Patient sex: F
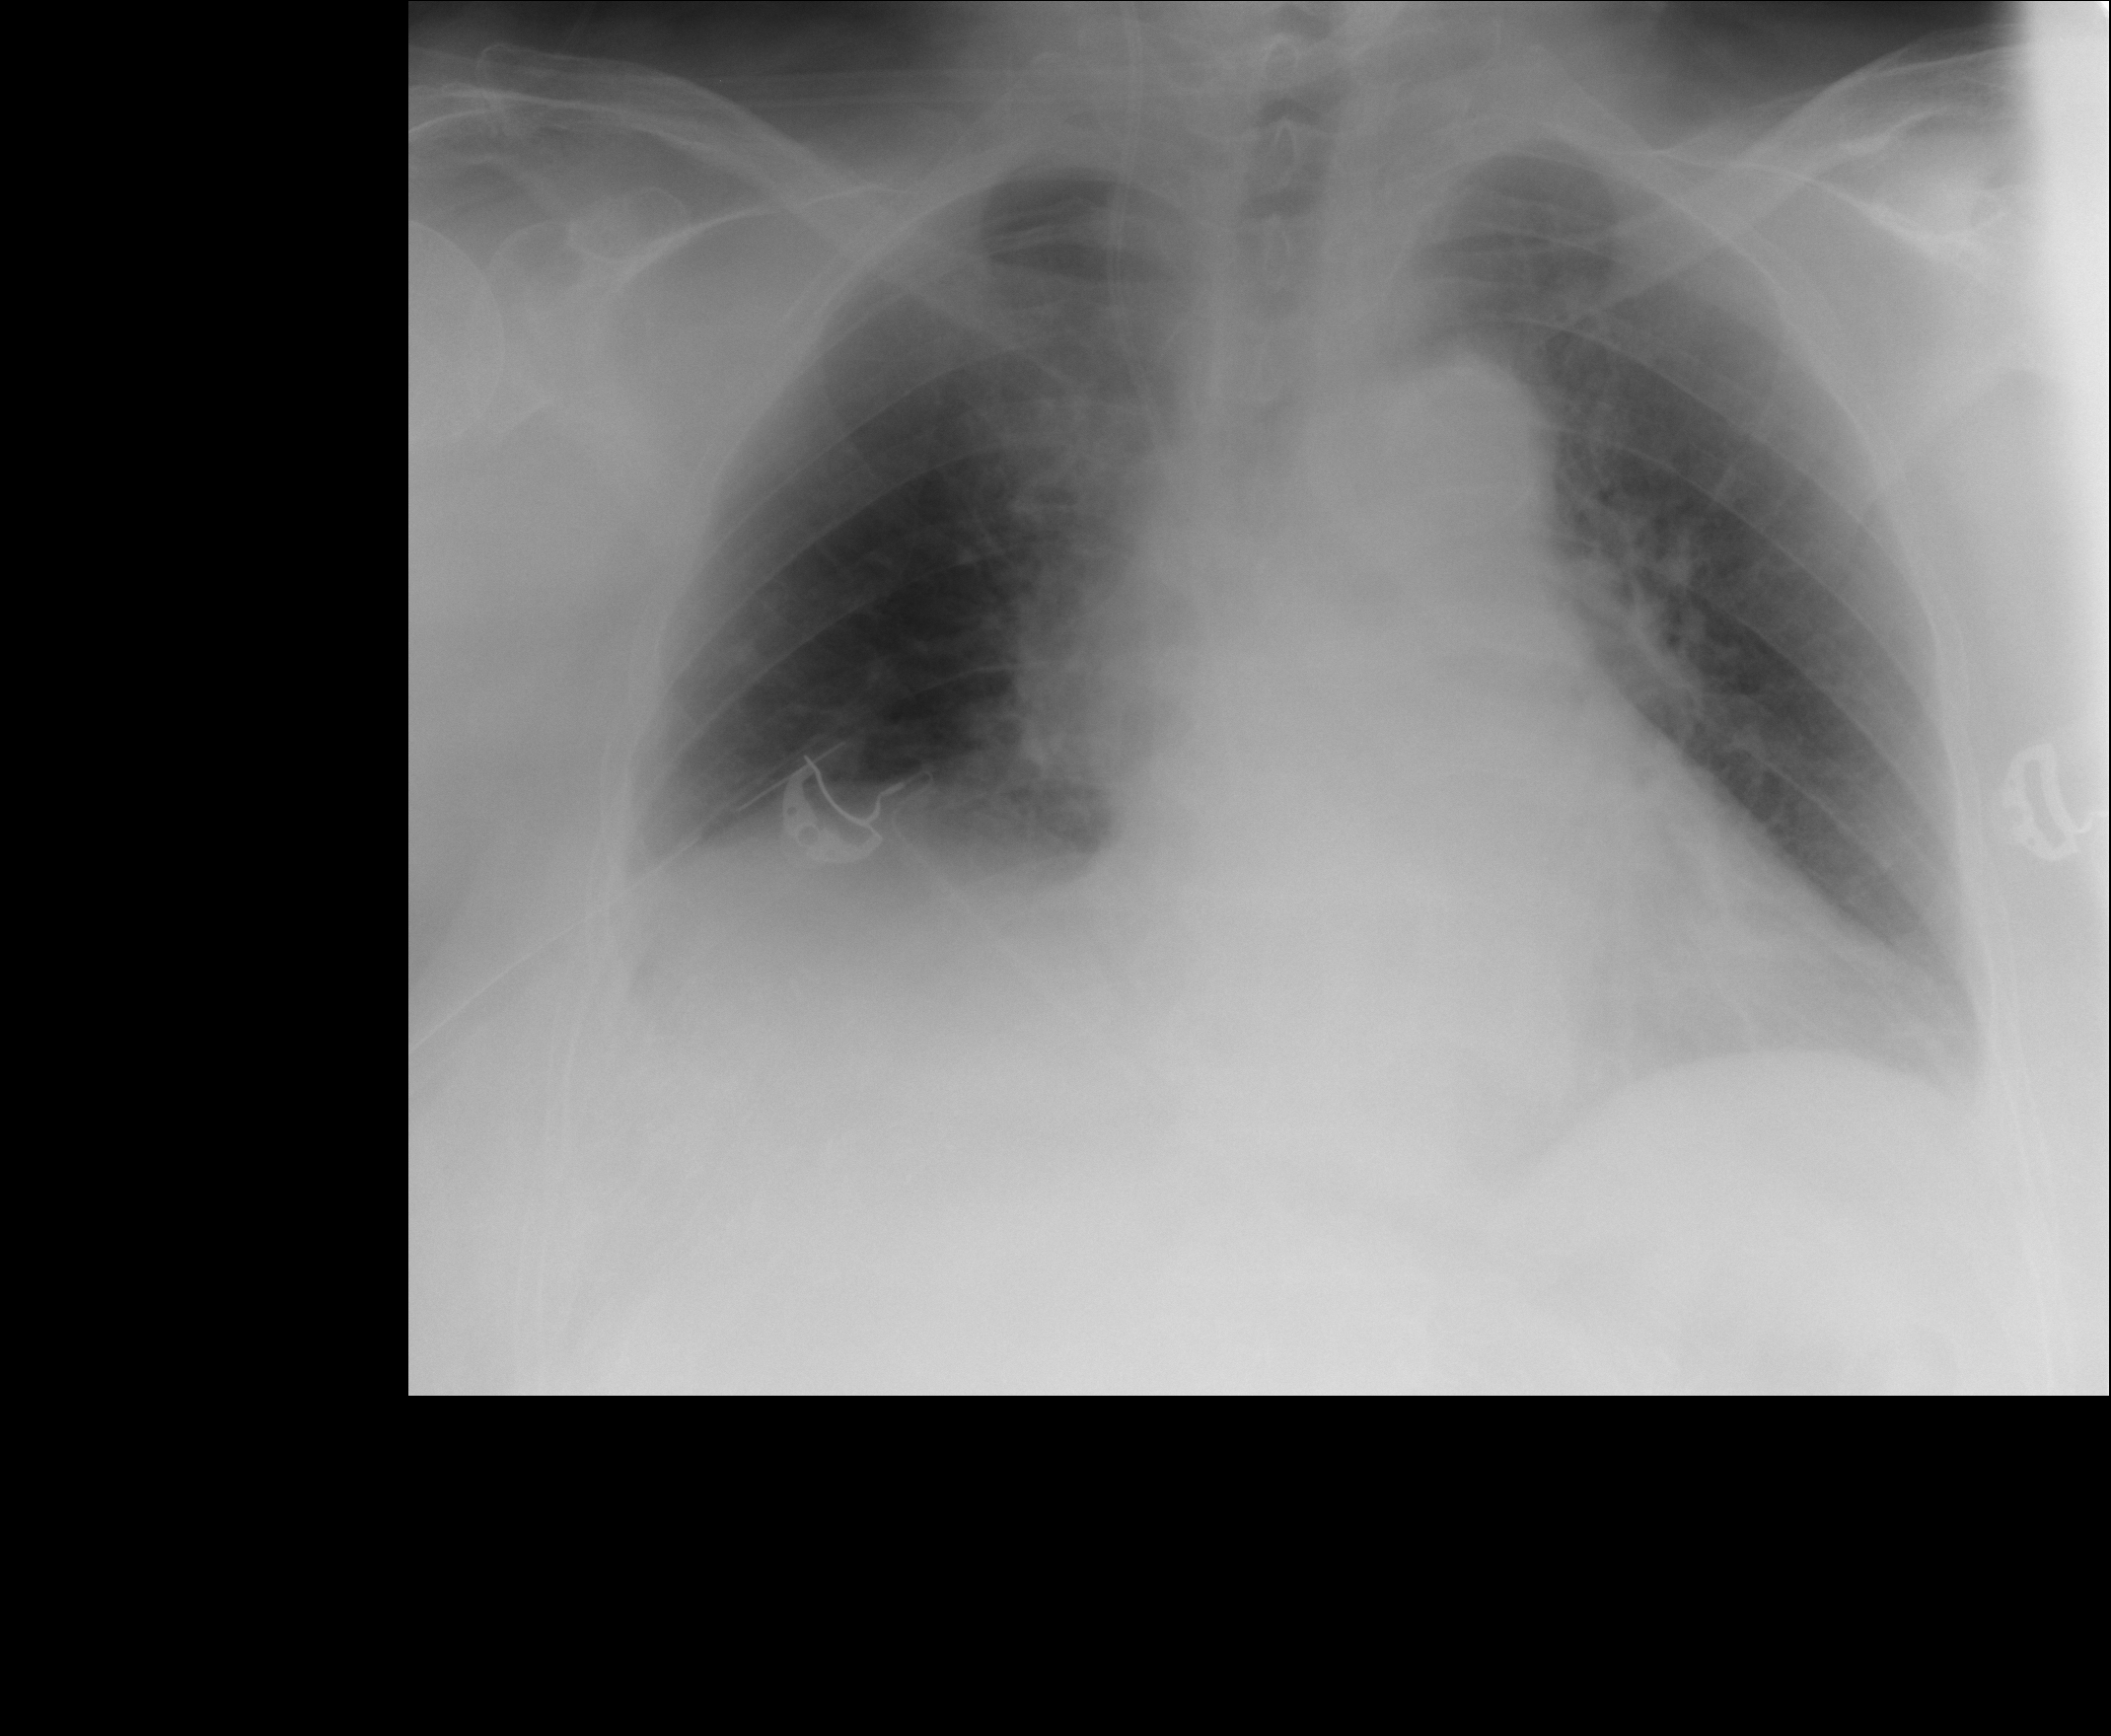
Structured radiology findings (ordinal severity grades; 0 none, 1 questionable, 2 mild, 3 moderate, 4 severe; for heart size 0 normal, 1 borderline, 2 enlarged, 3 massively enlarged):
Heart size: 0
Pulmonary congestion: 0
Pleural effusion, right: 1
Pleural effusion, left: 0
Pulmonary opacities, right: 0
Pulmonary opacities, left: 0
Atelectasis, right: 0
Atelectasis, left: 0